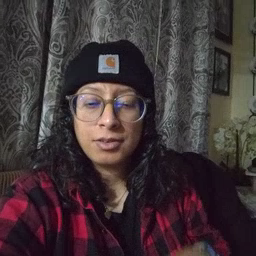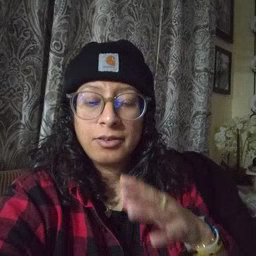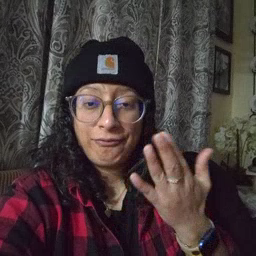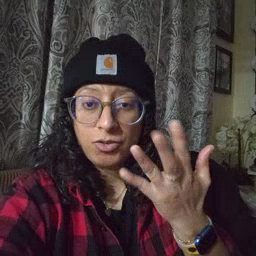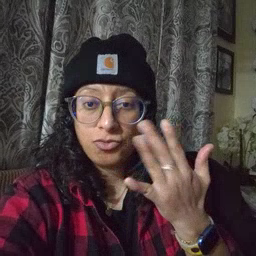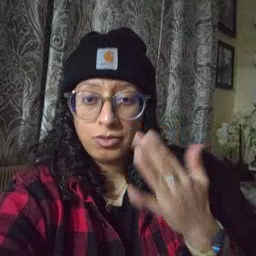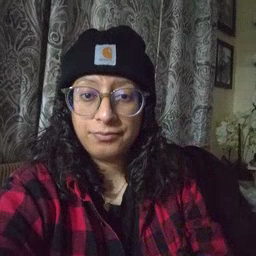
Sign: finger